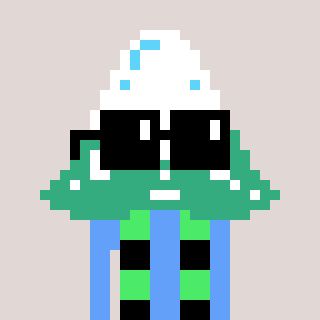
a pixel art character with square black sunglasses, a snowy mountain-shaped head and a blue-colored body on a warm background